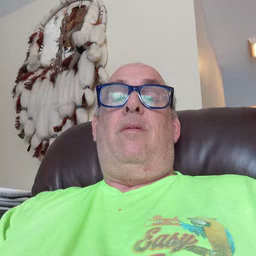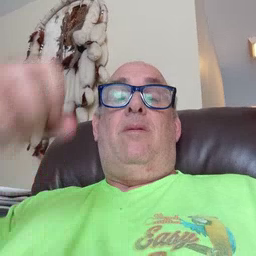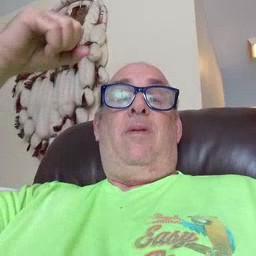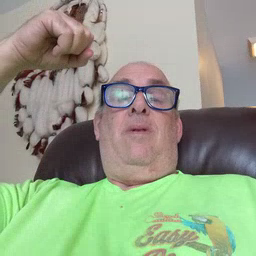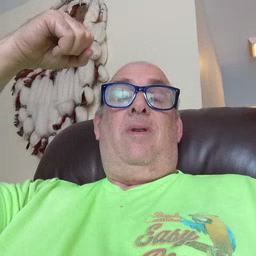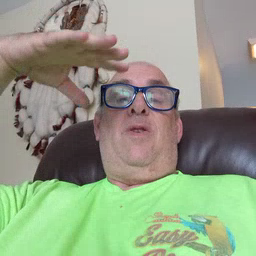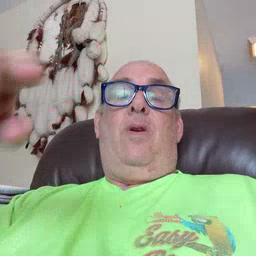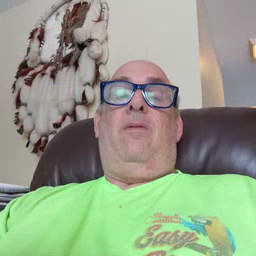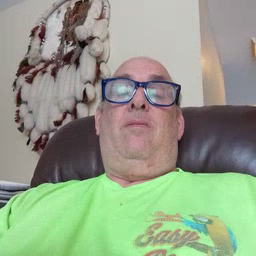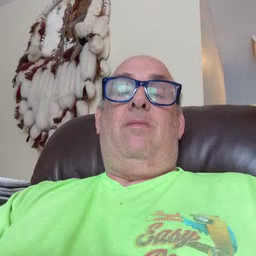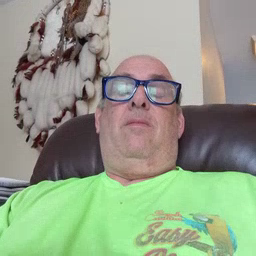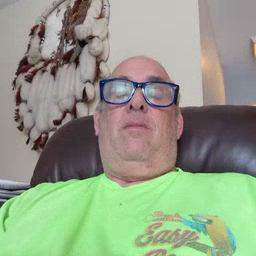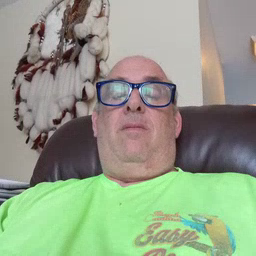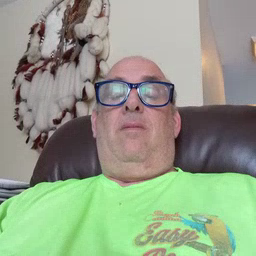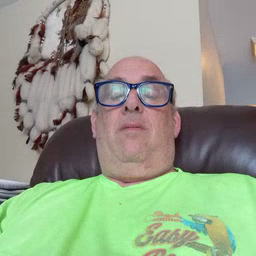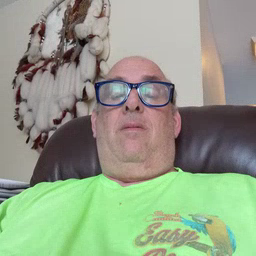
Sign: shower